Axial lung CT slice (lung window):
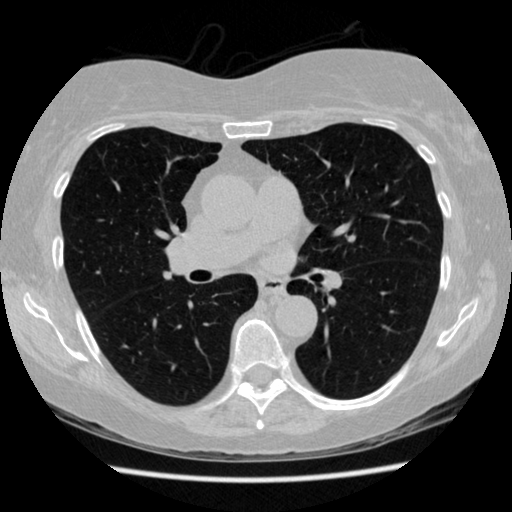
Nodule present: no